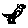
Label: bird